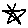
Label: star